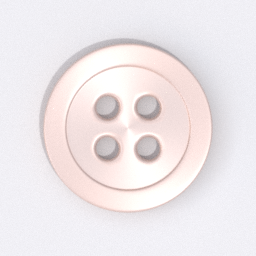
Label: people